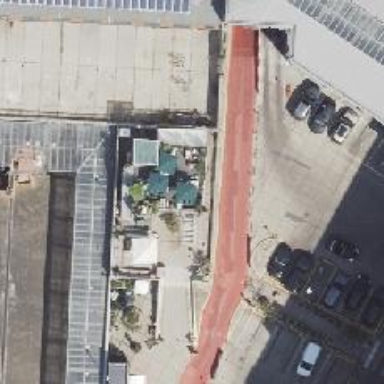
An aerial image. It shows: Cafe.